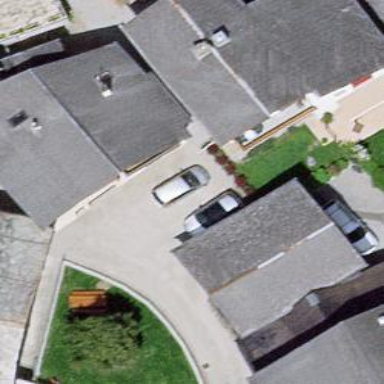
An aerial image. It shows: Simple house.